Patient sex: M
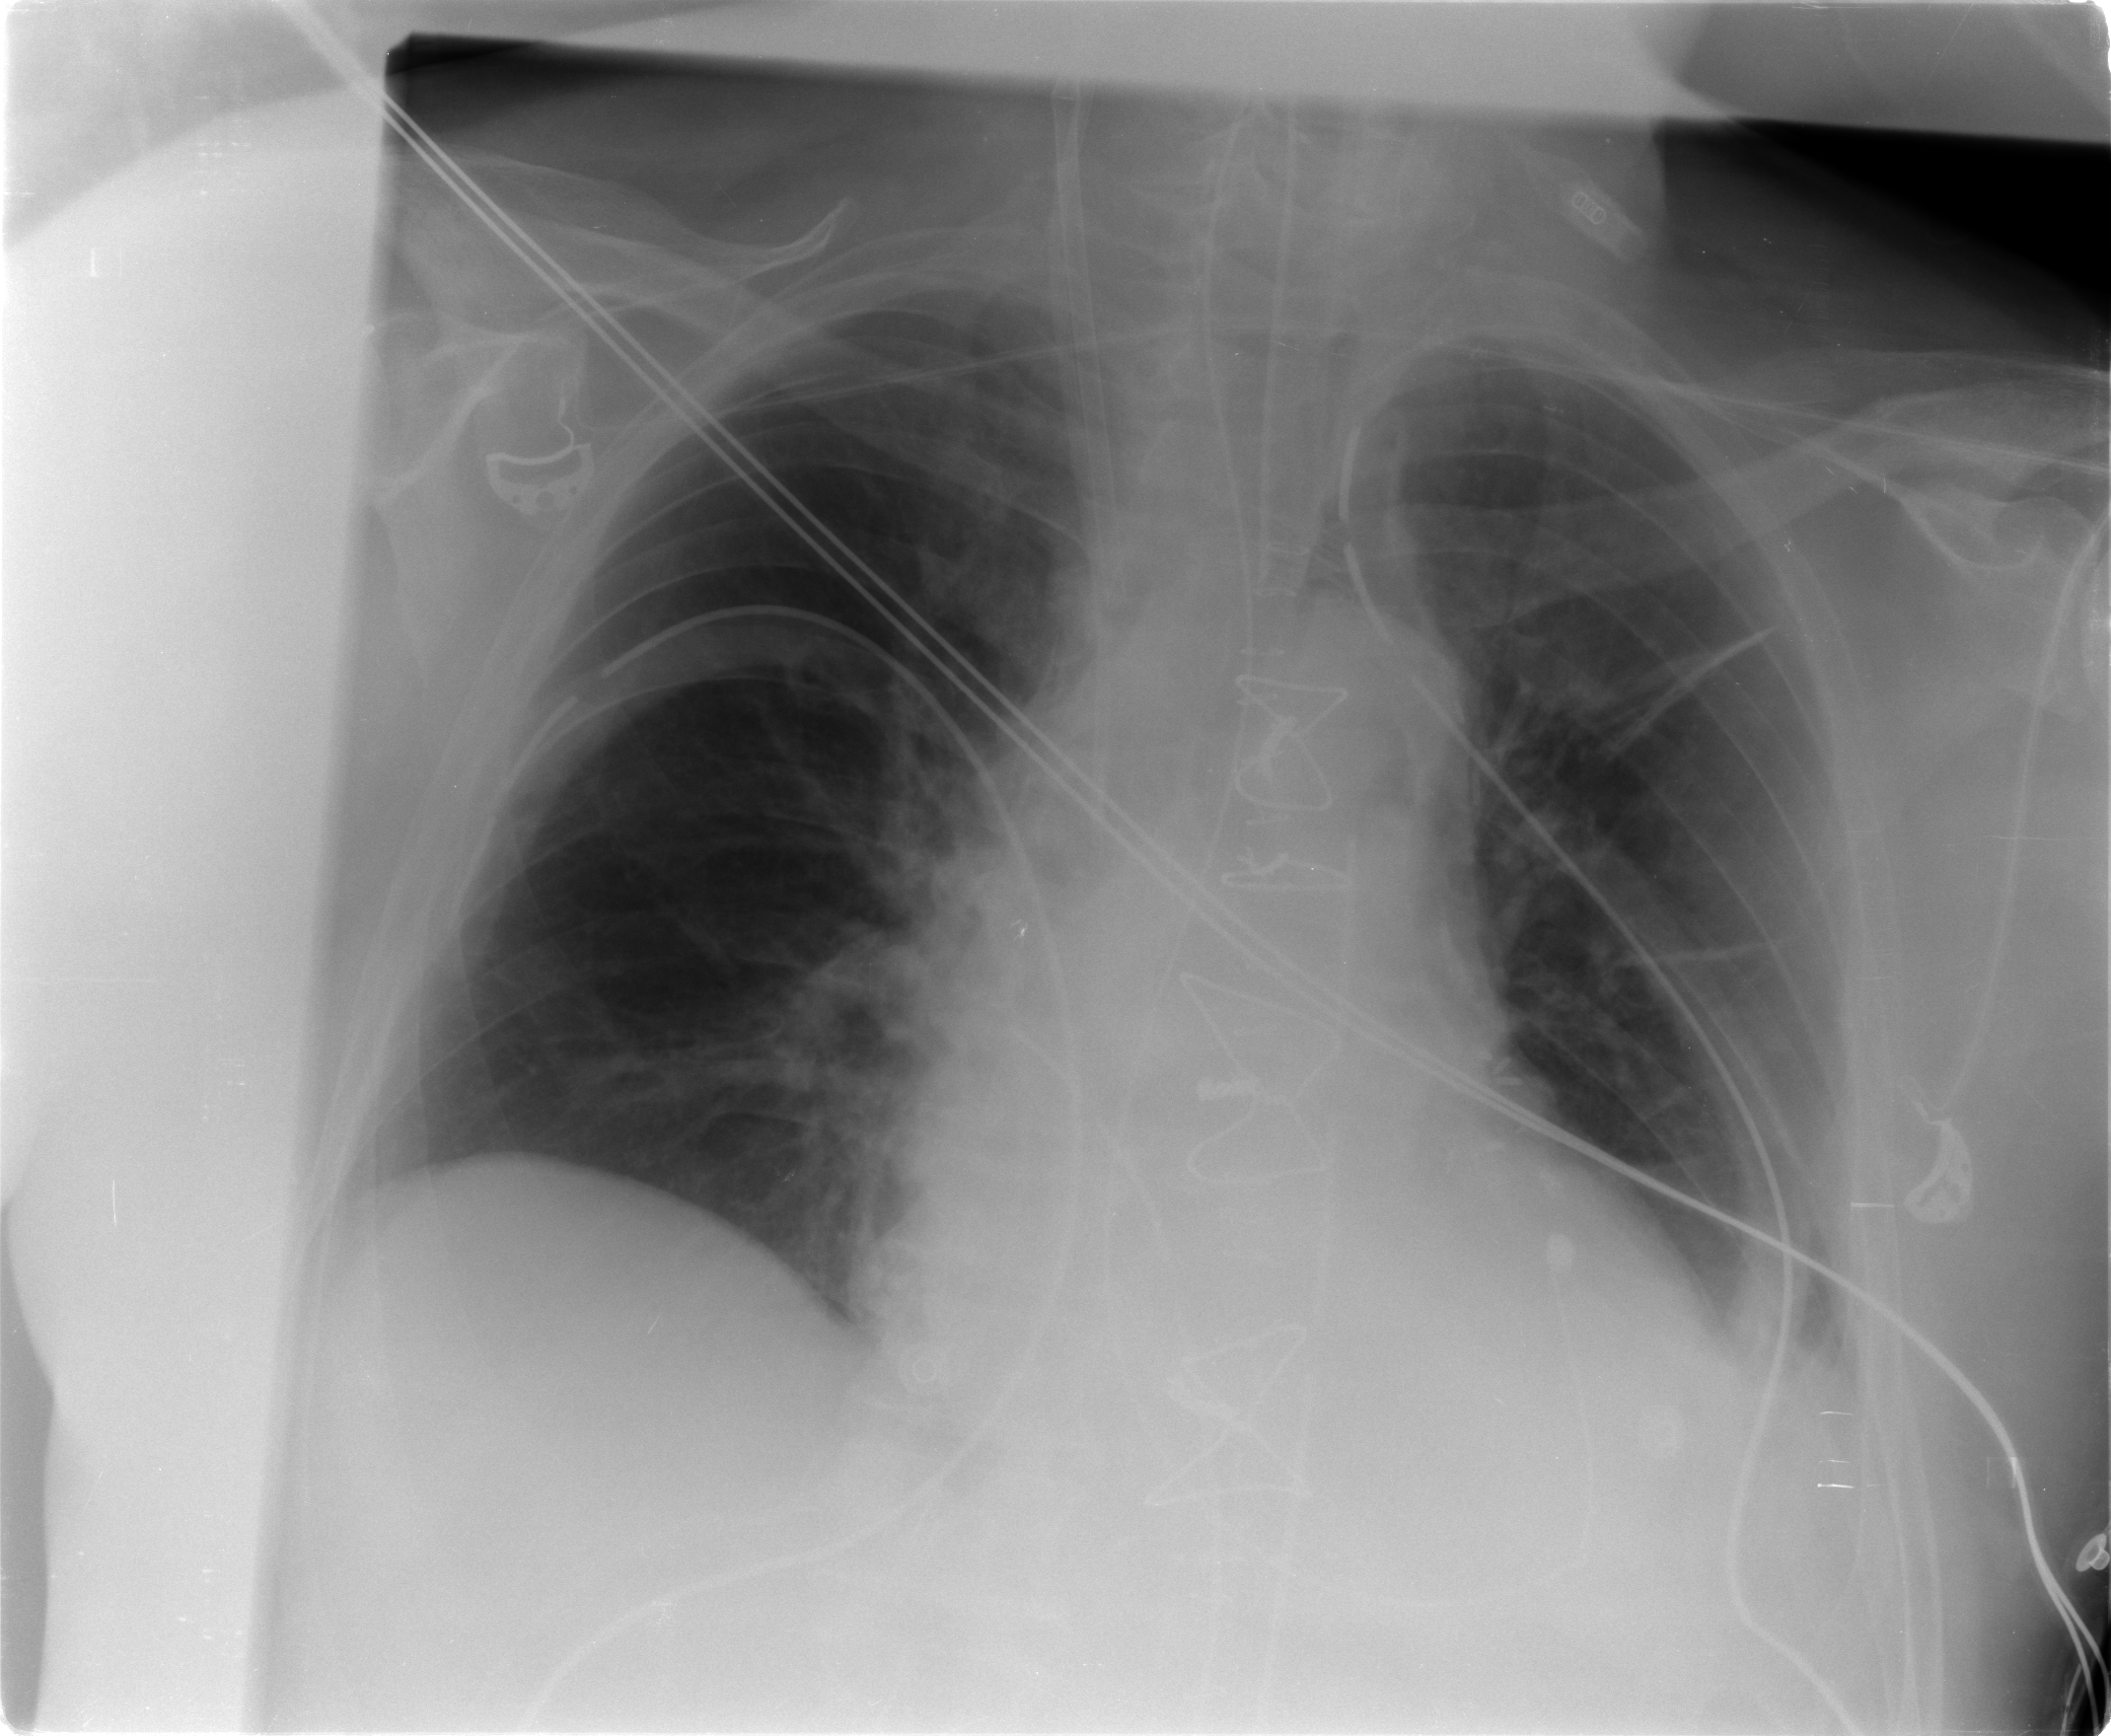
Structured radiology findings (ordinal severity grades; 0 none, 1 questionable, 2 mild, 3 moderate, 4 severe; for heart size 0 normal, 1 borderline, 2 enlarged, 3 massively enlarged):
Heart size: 2
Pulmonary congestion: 2
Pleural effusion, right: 0
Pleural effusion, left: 1
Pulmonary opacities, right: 0
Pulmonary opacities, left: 0
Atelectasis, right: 1
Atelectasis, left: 2